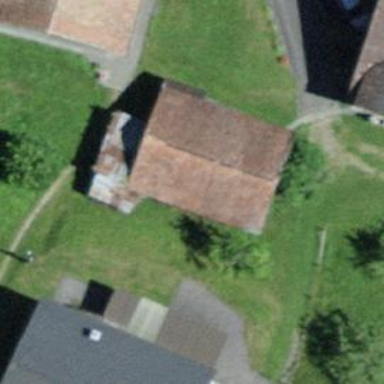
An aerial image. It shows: Barn.